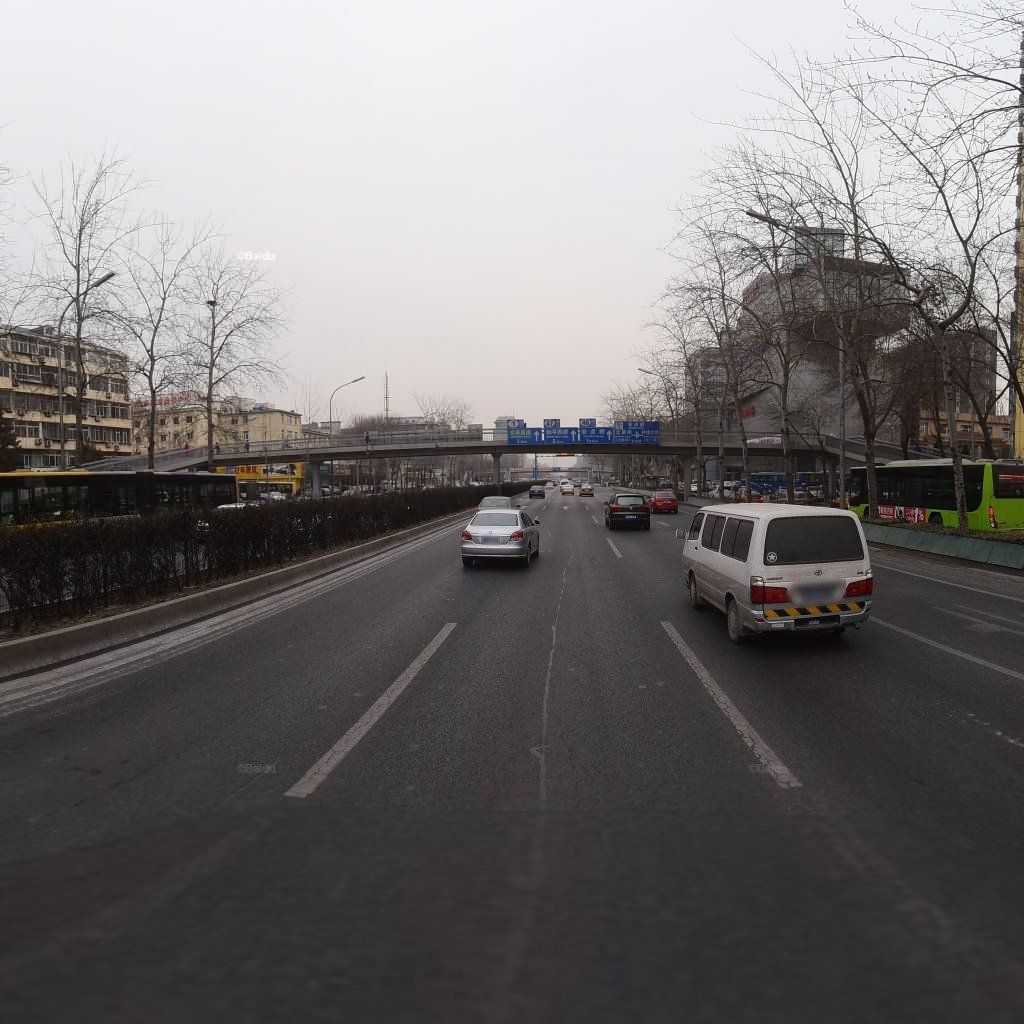
Region: Xicheng
Road damage annotations: longitudinal patch